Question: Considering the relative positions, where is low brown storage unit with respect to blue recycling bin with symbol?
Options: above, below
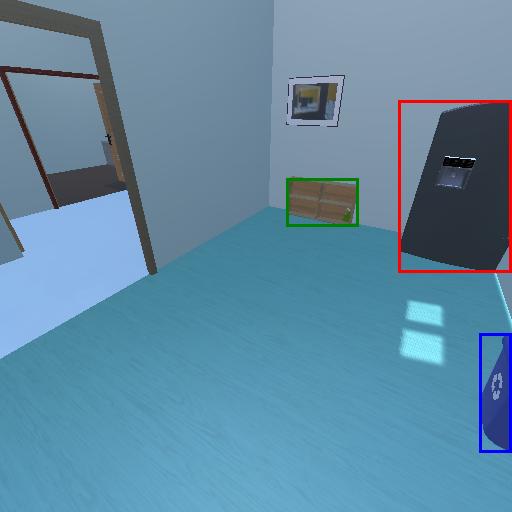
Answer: above